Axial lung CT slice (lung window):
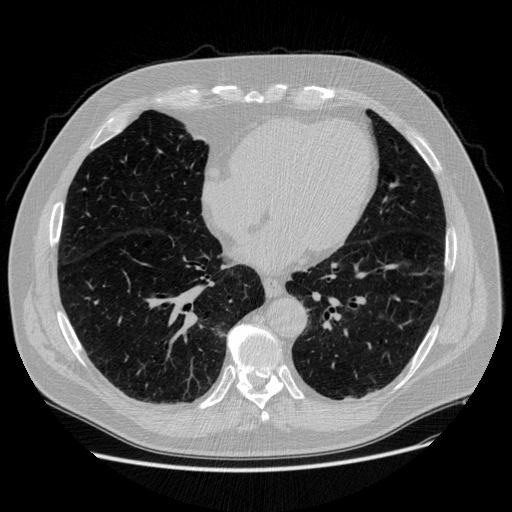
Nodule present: no